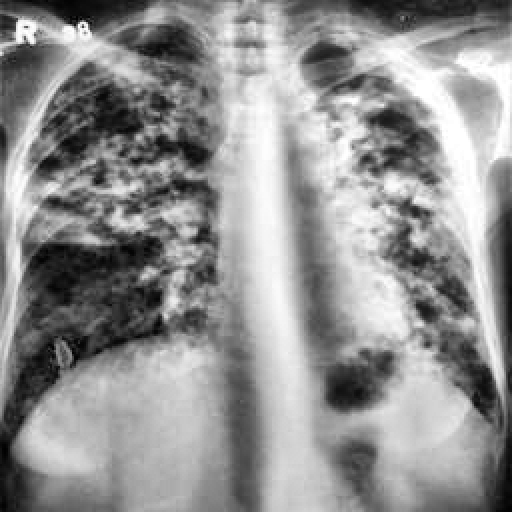
Finding: TUBERCULOSIS